Question: I have already got 'PBDT.csj and RDK.csj' files after code signing process with this (<URL> link.
But when I am trying to signing registration and configuration I need to do it with second option which is already marked in attached image, but there need to have 'research in motion registration information (.zip)' file backed up.
So anyone please tell me how should I take back up of 'research in motion registration information (.zip)' during code signing process of Blackberry?
Please refer attached image for more details.
Thanks in advance.

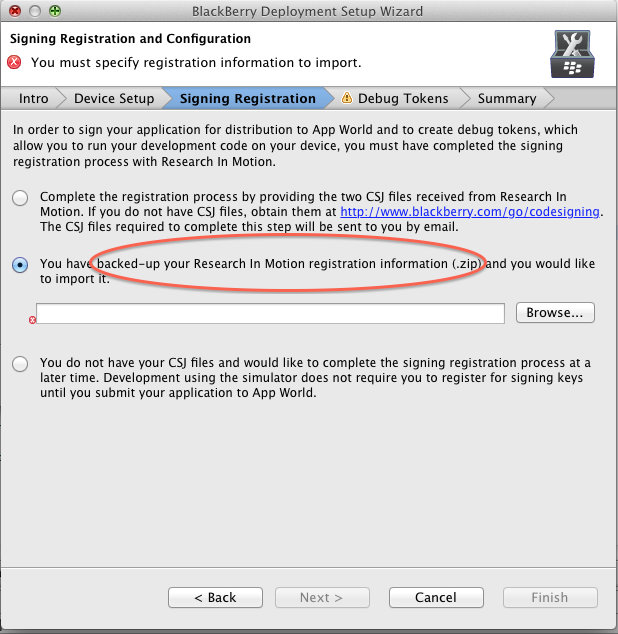
Answer: Yes, There was option to take back up as a 'Research in motion' after passing 'PBDT and RDK' files while choosing first option in attached image.
That I forgot to do it.
Which is very important to take back up if you want to register your 'Blackberry devices' again with same signing keys.
Also refer this link <URL>